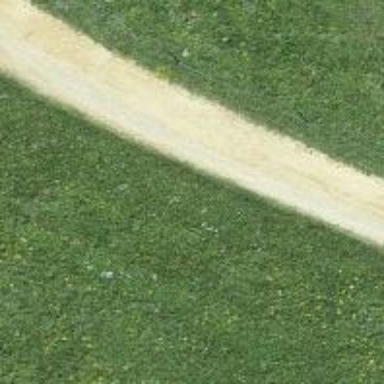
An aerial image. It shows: Gravel track with grade2 quality.